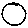
Label: circle